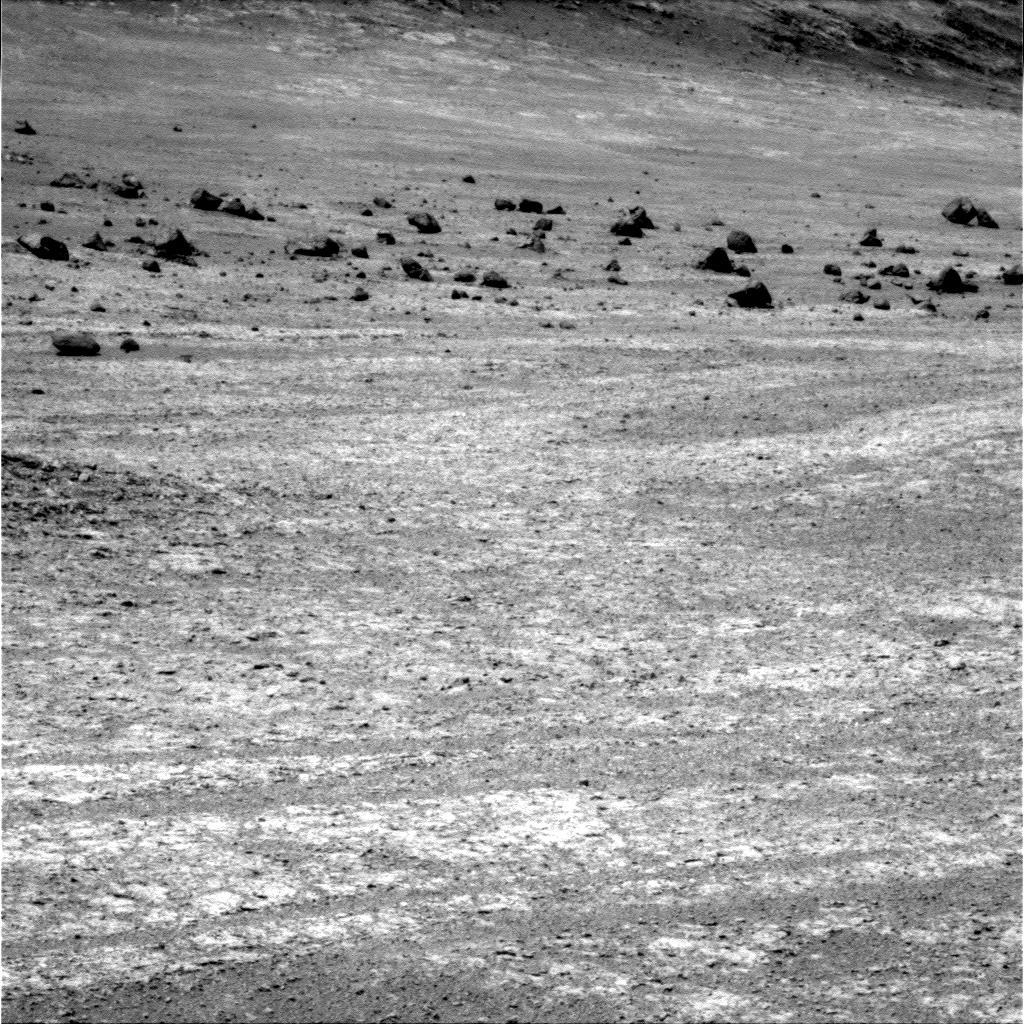
Terrain classes present: Bedrock, Gravel / Sand / Soil, Rock, Shadow